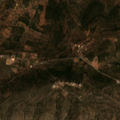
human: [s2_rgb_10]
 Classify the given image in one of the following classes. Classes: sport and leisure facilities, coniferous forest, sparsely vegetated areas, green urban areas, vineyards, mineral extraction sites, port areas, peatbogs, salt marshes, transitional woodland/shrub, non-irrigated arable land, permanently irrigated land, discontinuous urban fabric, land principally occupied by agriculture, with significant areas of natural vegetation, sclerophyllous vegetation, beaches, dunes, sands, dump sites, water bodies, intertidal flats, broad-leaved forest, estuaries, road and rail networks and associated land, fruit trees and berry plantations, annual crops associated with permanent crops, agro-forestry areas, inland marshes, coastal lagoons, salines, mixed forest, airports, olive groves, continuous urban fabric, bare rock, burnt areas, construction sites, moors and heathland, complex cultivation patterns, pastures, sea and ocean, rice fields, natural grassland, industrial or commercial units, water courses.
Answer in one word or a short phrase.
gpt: olive groves, land principally occupied by agriculture, with significant areas of natural vegetation, sclerophyllous vegetation